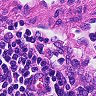
Metastatic tissue present: no